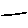
Label: line